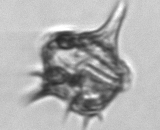
Label: Amylax